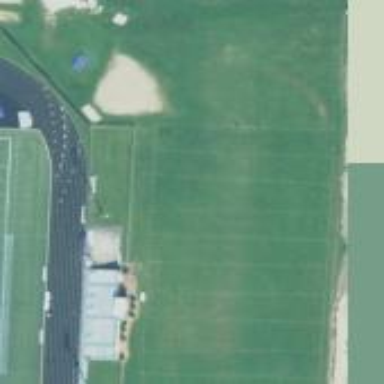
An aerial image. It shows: Pitch for American football.